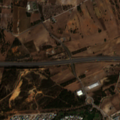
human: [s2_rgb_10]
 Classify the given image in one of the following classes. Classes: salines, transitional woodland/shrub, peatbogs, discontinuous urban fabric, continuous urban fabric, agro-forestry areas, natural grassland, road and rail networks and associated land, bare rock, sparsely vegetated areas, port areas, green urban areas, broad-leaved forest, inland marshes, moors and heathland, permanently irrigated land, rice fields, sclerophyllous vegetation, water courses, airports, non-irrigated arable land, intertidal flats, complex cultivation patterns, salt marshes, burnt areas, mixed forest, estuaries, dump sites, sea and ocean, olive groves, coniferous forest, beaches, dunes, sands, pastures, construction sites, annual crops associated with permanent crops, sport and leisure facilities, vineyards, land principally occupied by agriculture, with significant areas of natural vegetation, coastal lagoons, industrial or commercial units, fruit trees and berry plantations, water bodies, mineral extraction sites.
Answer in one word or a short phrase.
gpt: sport and leisure facilities, complex cultivation patterns, broad-leaved forest